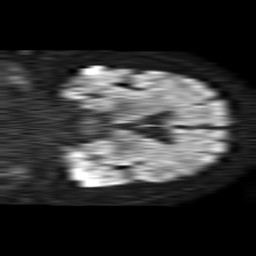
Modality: TRACE
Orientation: coronal
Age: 67
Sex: male
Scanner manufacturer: philips
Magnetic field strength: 1.5 T
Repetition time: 4.6 s
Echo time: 0.08517 s